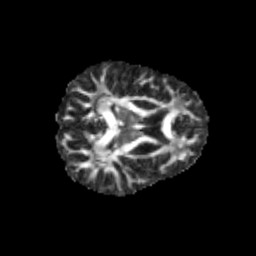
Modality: FA
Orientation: axial
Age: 10
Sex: male
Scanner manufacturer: siemens
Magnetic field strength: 3 T
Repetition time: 3.8 s
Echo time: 0.07 s